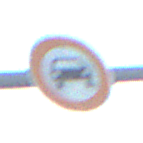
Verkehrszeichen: VerbotKraftwagen
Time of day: SunriseSunset
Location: Outdoor (Beach)
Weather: PartlyCloudy
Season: NotSpecified
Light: Natural